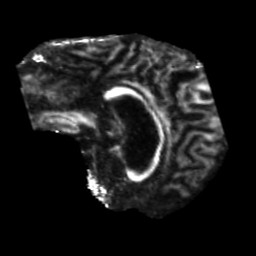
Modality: FA
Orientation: sagittal
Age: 58
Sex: male
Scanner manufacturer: siemens
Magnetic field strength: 3 T
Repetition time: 5.25 s
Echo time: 0.08 s